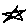
Label: star